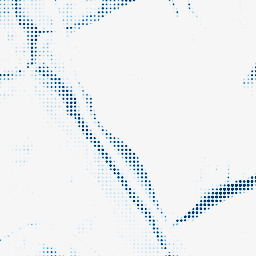
Category: morphological
Decomposition family: morphological_rect
Decomposition parameters: operation: closing
width: 20
height: 20
Upsampling method: sinc_blackman
Upsampling parameters: scale: 8
kernel_size: 4
Upsampling scale: 8